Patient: sex F, age 55
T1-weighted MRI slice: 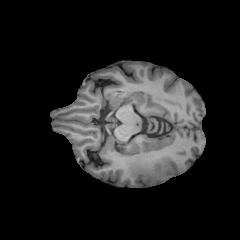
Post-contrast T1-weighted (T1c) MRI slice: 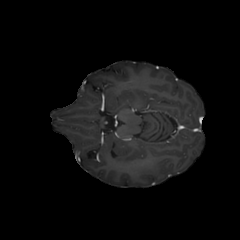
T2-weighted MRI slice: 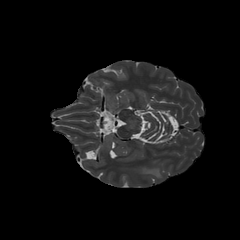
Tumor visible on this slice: yes
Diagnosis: Glioblastoma, IDH-wildtype
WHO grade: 4